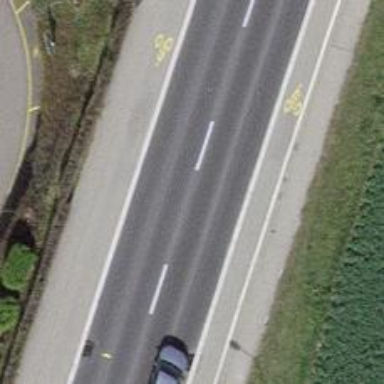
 featuring sidewalks on both sides and cycle track."